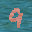
Label: 9